Aerial crown-view tile of a tropical tree (Barro Colorado Island, Panama), acquired 20240716:
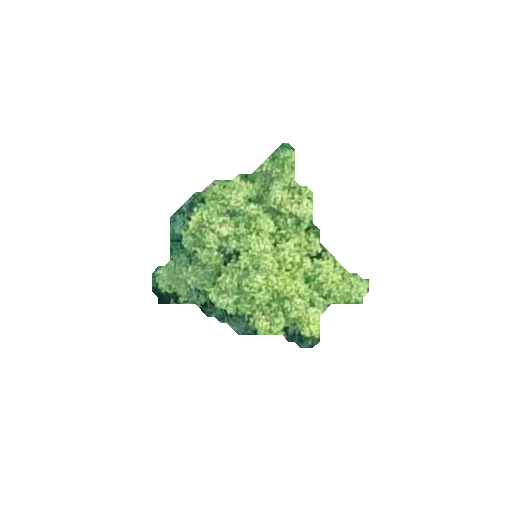
Species: Guatteria lucens
GBIF accepted scientific name: Guatteria lucens
Crown area: 37.776 m²